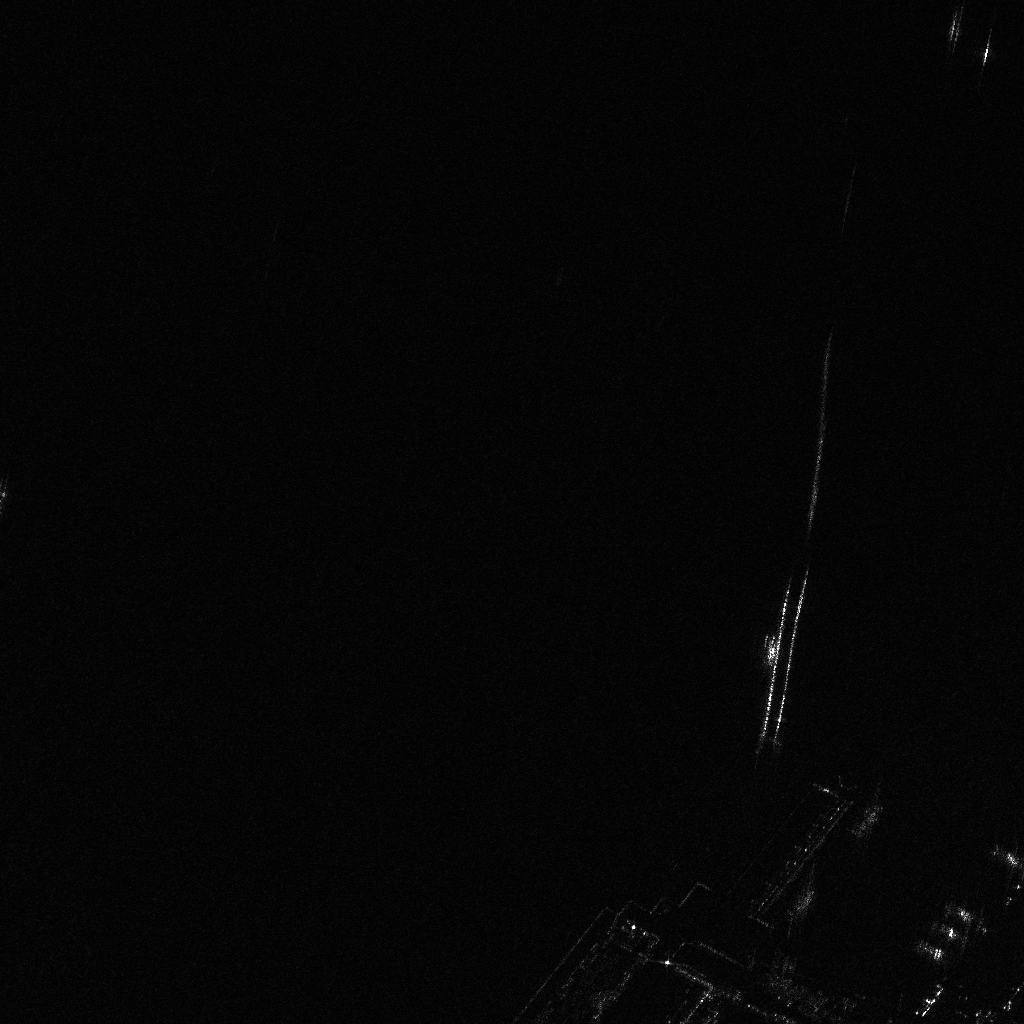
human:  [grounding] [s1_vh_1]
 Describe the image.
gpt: In the satellite image, there is  <ref>6 medium container </ref> <box>[[89, 92, 92, 93, 24], [96, 82, 100, 84, 27], [92, 88, 95, 89, 24], [90, 90, 94, 91, 24], [83, 77, 85, 82, 23], [77, 85, 78, 90, 23]]</box> located at bottom right.